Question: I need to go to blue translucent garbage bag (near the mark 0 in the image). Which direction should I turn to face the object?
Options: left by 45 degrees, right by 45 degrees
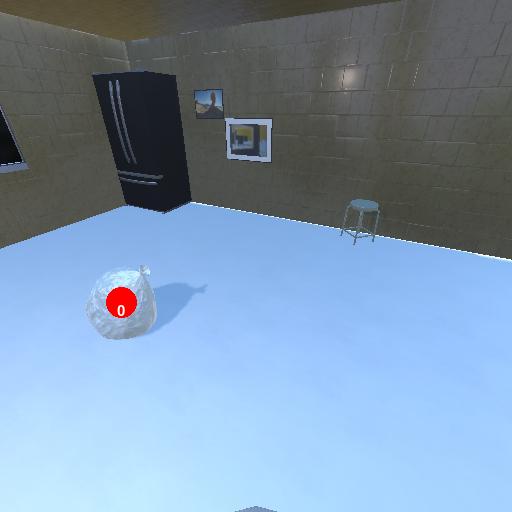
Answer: left by 45 degrees